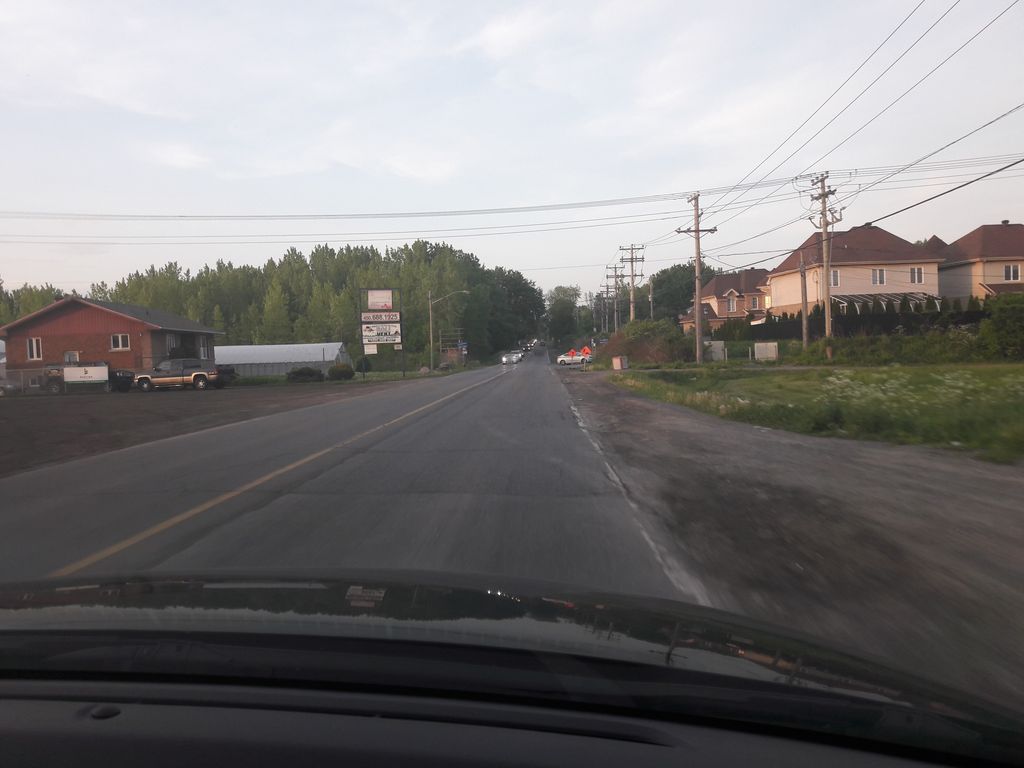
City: montreal